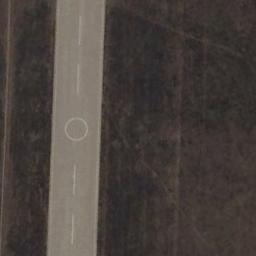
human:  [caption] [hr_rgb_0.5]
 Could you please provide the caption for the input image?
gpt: The runway goes through the lawn and a round marking is on the runway .

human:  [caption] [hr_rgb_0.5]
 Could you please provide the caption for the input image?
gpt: The runway is surrounded by grass .

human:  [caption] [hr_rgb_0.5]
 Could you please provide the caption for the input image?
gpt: Next to the runway is brown bare ground with white circles and dashes on the runway .

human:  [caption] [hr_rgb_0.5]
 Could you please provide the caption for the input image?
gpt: The runway is on the bare land next to some trees .

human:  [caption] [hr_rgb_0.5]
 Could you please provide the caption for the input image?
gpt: There are brown bare land beside the runway .